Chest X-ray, PA view. Patient: 58 years old, sex M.
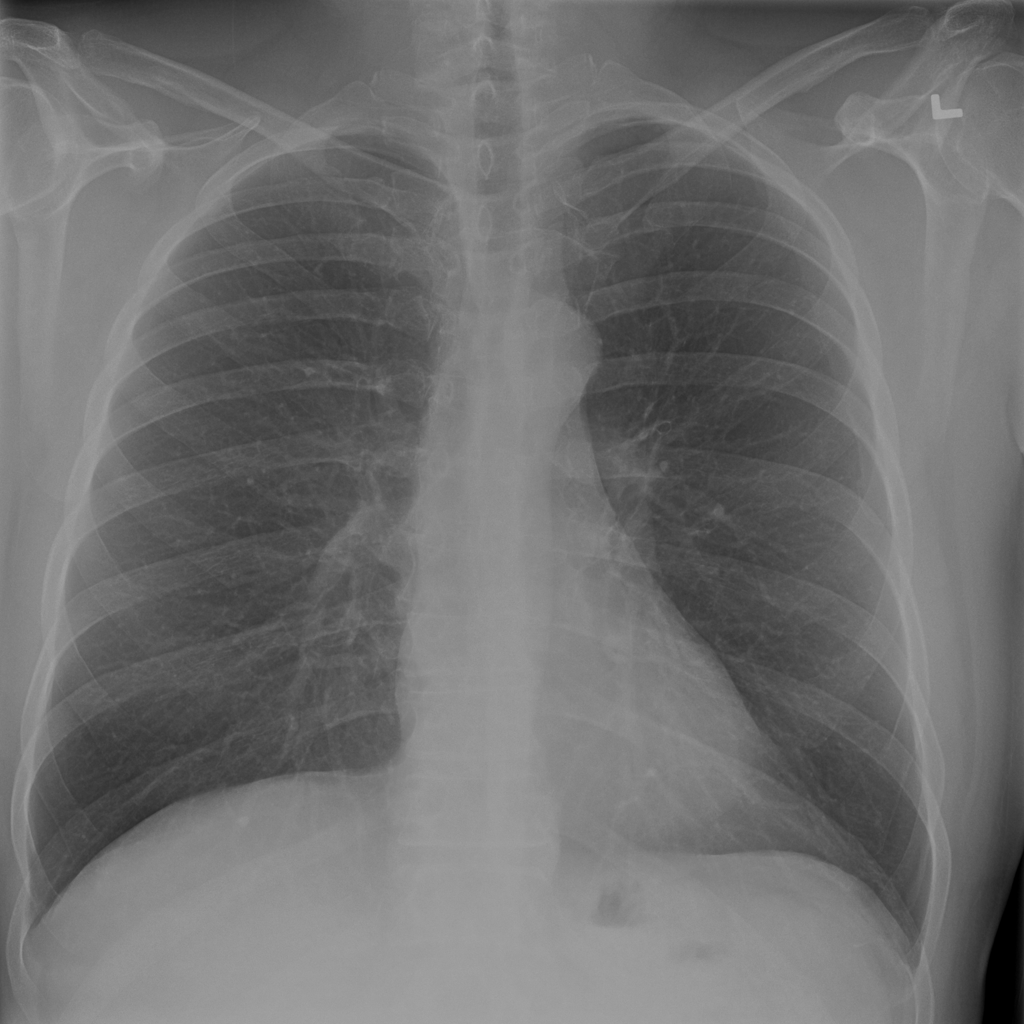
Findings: No Finding